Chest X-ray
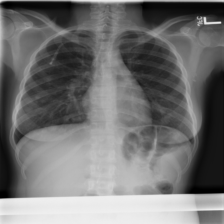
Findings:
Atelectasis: negative
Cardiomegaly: negative
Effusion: negative
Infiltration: positive
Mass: negative
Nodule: positive
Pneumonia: negative
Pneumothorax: negative
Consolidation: negative
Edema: negative
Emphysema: negative
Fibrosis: negative
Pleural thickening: negative
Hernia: negative